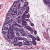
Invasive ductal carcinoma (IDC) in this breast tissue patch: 0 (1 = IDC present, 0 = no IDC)